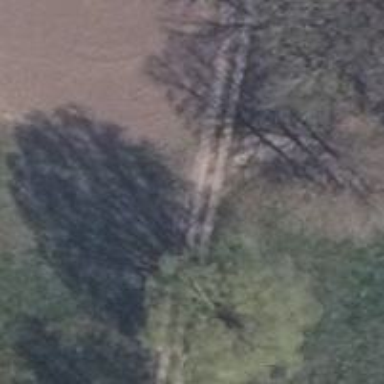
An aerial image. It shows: Track with grade 3 surface.